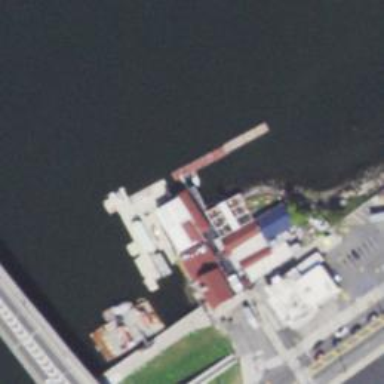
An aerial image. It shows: Man-made pier.